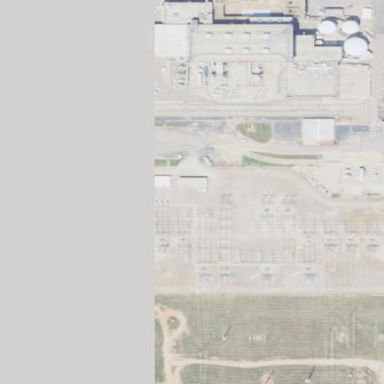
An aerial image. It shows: Substation for switching with surrounding fence.